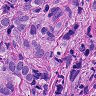
Metastatic tissue present: yes